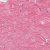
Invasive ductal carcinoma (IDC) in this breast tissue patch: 0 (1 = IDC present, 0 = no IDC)